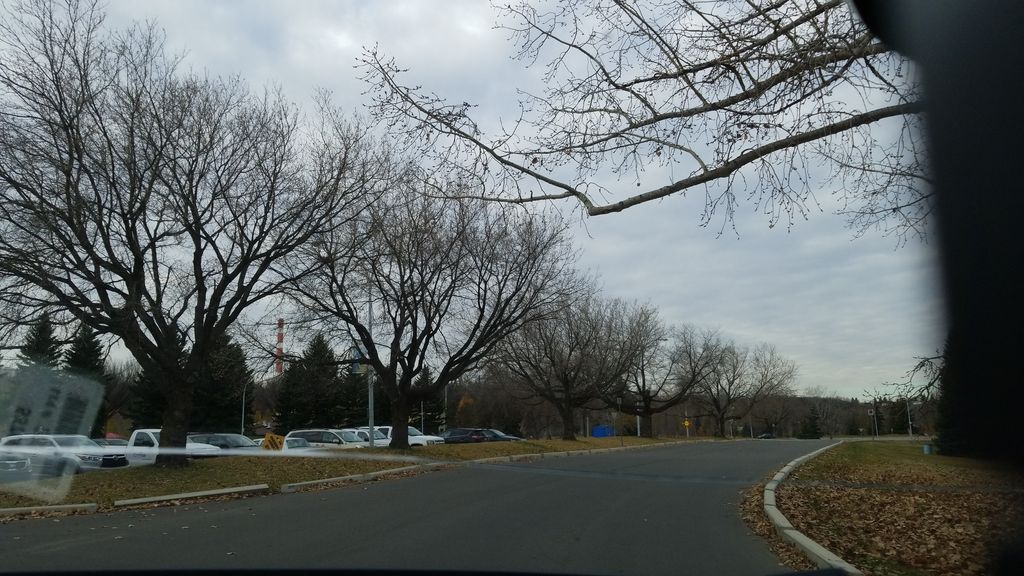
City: edmonton